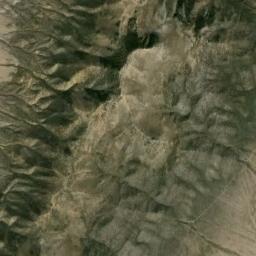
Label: mountain